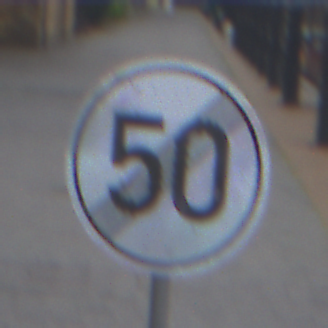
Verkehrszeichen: EndeGeschwindigkeit50
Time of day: MorningAfternoon
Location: Outdoor (Urban)
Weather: Overcast
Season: NotSpecified
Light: Natural